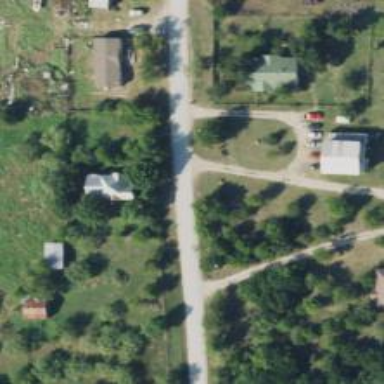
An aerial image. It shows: Tertiary road.